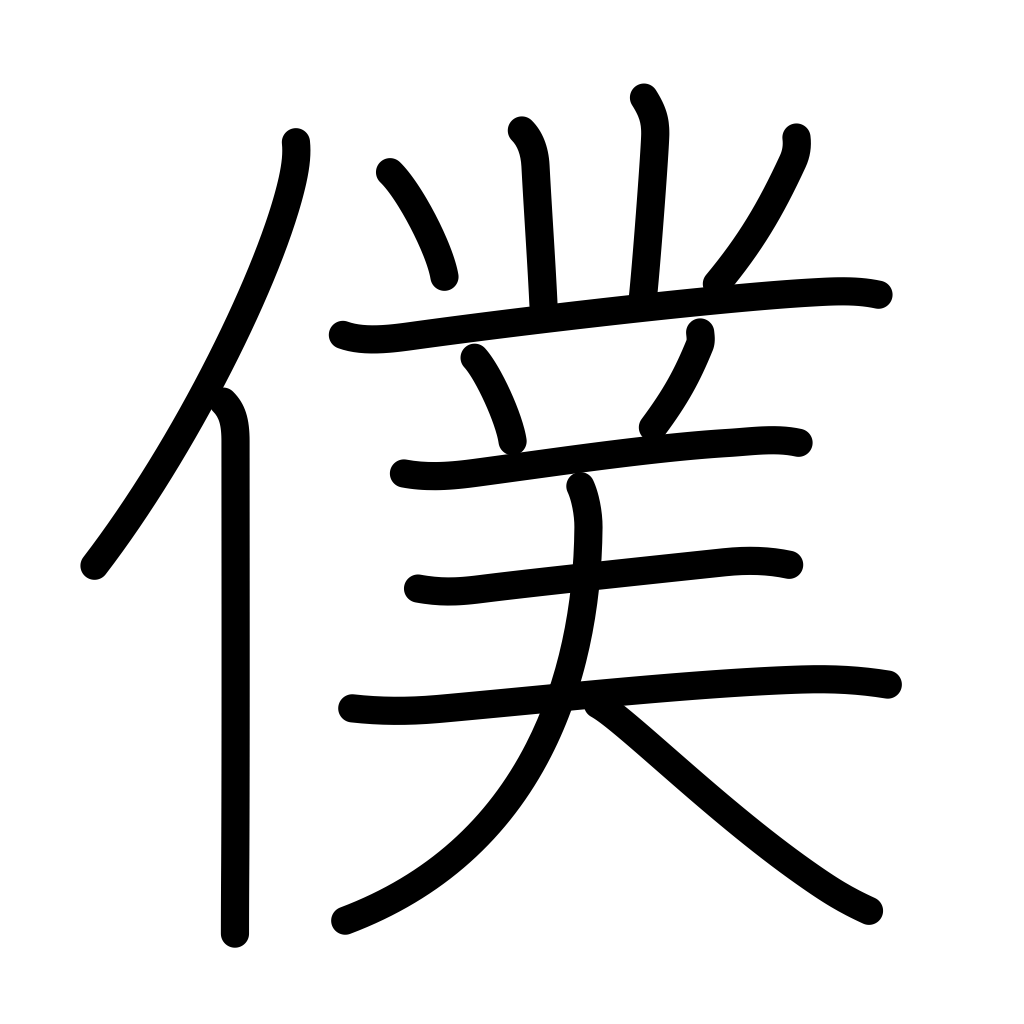
Meaning: me, servant, manservant